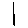
Label: line